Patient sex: M
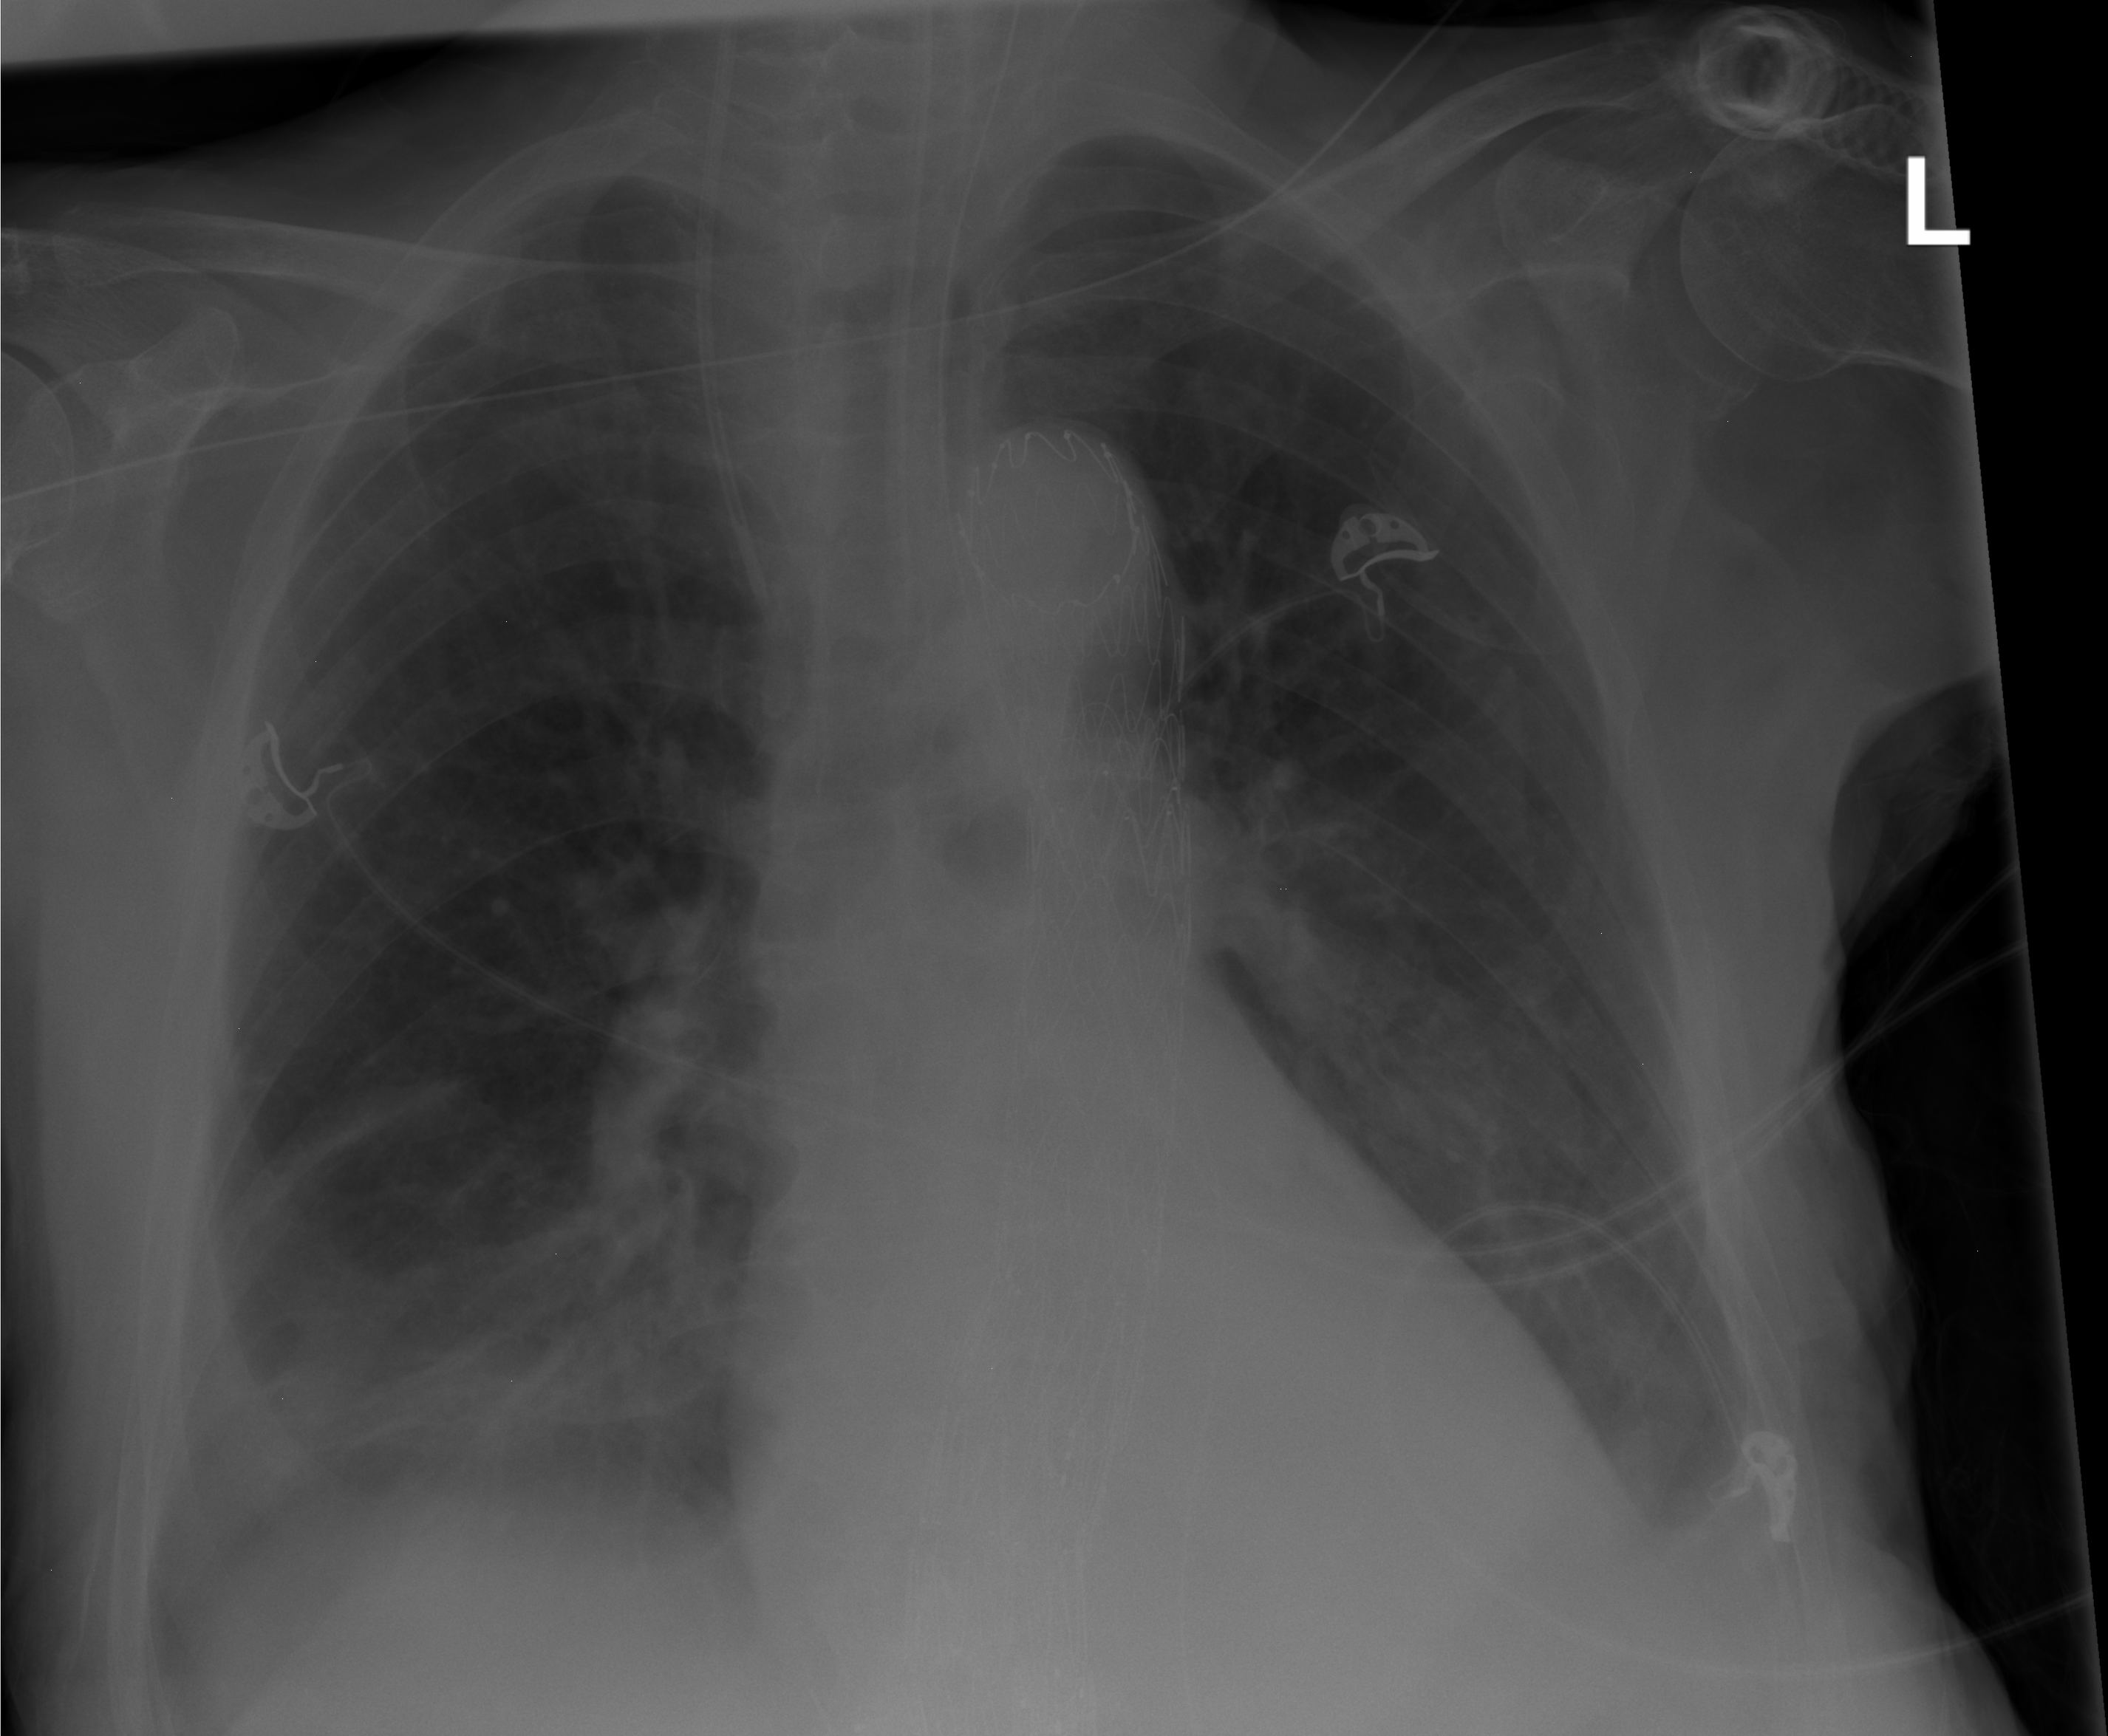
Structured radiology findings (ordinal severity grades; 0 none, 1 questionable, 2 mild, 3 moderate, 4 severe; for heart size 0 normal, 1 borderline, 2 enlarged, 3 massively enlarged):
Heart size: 1
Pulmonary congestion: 2
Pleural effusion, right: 2
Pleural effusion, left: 2
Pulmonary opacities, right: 0
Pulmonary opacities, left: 0
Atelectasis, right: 2
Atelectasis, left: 2